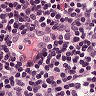
Metastatic tissue present: no